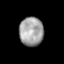
Tissue: prostate
Cell type: T cells
Senescence score: 0.3024
Nuclear area (px): 682
Mean DAPI intensity: 161.264